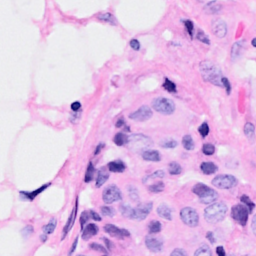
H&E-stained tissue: Breast